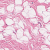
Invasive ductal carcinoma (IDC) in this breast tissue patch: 0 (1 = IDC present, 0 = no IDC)